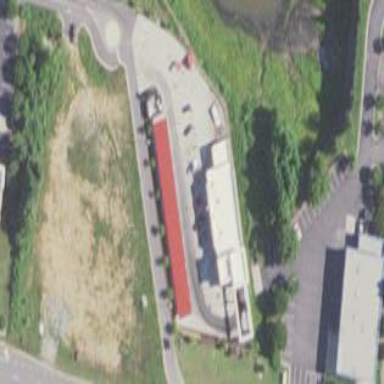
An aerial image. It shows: Car wash facility located inside building.